Interaction volume radius: 5 \u00c5
Interaction volume height: 35 \u00c5
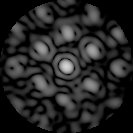
Disorder parameter: 0.5022